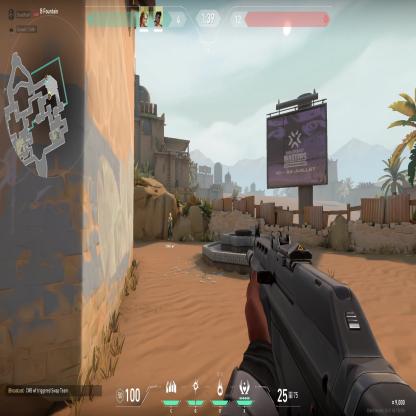
Label: teammate